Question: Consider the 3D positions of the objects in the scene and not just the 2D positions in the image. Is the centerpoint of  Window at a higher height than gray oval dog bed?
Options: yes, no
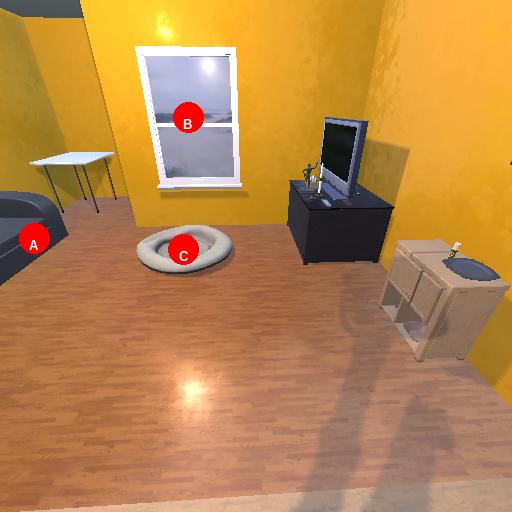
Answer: yes